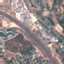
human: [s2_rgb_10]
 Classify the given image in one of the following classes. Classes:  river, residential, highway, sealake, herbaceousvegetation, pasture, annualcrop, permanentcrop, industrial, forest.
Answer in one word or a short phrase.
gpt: Highway